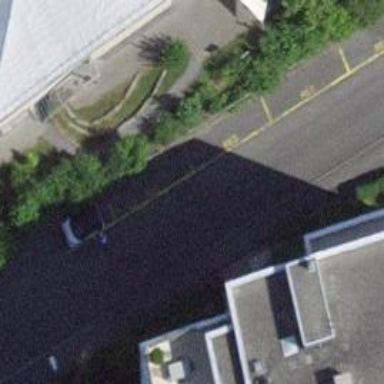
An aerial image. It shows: Parking lane with parallel orientation.